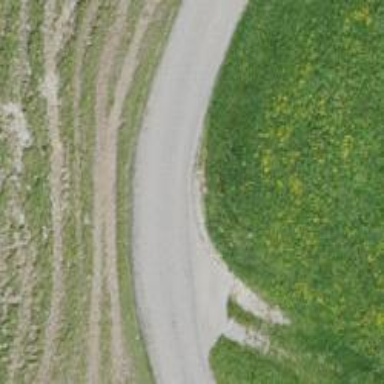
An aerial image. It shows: Unclassified road with asphalt surface.